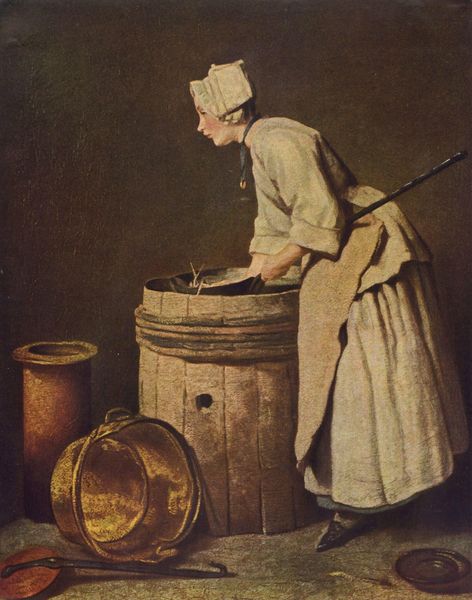
Titel: Frau, Geschirr scheuernd
Künstler: Jean-Baptiste Siméon Chardin
Standort: Paris
Institution: (Privatsammlung)
Schlagwörter: dunkel, gemälde, schatten, wasser, weiß, komposition, mädchen, ocker, wäsche, braun, frankreich, frau, grau, hell, hintergrund, holz, hut, kleid, licht, nase, profil, raum, schmuck, schwarz, stroh, zimmer, blick, dame, rot, beige, haube, malerei, rock, zylinder, jacke, kappe, mütze, wand, bluse, dienerin, falten, gesicht, kleidung, leinen, schale, schüssel, teller, tragen, bildnis, holland, hände, innenraum, niederlande, porträt, schauen, öl, halme, spiegelung, boden, schnur, stehend, stoff, kinn, rokoko, rouge, arbeit, genre, stock, henkel, krug, maus, stilleben, ton, schürze, topf, magd, wangen, schuhe, stab, arbeiten, kette, monochrom, dielen, zehenspitzen, löffel, wein, einfach, falte, glanz, aufrecht, metall, stil, bronze, besch, halsschmuck, halskette, foto, stiel, töpfe, griff, waschen, deckel, messing, zinn, bücken, fuss, unterrock, kreuz, seil, geschirr, loch, kupfer, greifen, fass, chardin, schuh, malen, wanne, zuber, köchin, anhänger, astloch, besteck, reif, trog, butter, suppe, fässer, kochen, holzfass, bottich, aufklärung, hausarbeit, eimer, kelle, tontopf, reifen, gabel, kessel, holzbottich, franzose, tonne, unordnung, lehmboden, pfanne, ordnung, schöpfen, lagerraum, geschir, hausmädchen, sahne, schöpflöffel, putzen, angestellte, wäscherin, ratte, abspülen, spülen, weißes kleid, kupferkessel, schöpfkelle, stocks, tab, mittelatler, neiderlande, schöpfer, leinenkleid, schweiss, bescch, faßß, kochgeschir, scheuern, sauerkraut, schwürze, wsachen, hochen, kochgeschirr, ptzen